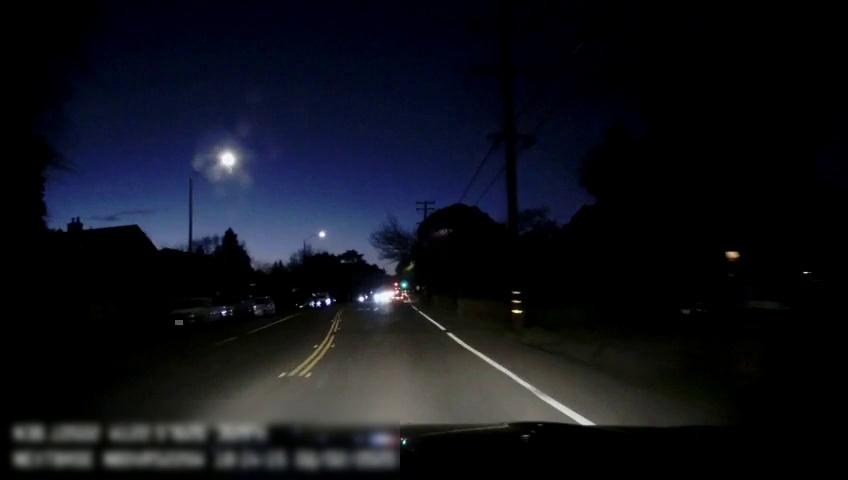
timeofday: Night
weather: Other
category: Drivable Space
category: Vehicles | Car
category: Vehicles | SUV
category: Vehicles | SUV
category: Vehicles | Truck
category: Vehicles | Van
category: Vehicles | Car
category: Vehicles | Car
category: Vehicles | Car
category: Lanes | Current Lane
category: Lanes | Opposite Lane
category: Lanes | Opposite Lane
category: Lanes | Current Lane
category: Lanes | Current Lane